Question: Here is my controller i am taking the blog details from the Blog model and passing it through BlogData
Here is the controller
'''
$BlogData = Blog::where('BlogUrl', $data)->get();
return View::make('blogview')->with('BlogData', $BlogData);
'''
In the view
'''
@foreach ($Blogs as $Blog)
{{ $Blog->BlogTitle }}
{{ $Blog->BlogTag }}
@endforeach
'''
The Question is i have the BlogTag coloumn as '1,3,4' which means it includes First, Second and Third Tag
How can i fetch the Title of the Tag from the Tag Model
Note : Consider 'Tag::' is the model of the tag and TagName is the Name of the Tags such as 'Chrome, Google, Internet' like that
Also recommend whether shall i do these process in the view or in controller itself
## Update :
Here is my Table Structure in image for quick and easy understanding

Here is my Code :
Route :
'''
Route::get('blog', 'HomeController@Blog');
'''
Controller :
'''
public function BlogView($data=NULL)
{
$BlogData = Blog::with('tags')->where('BlogUrl', $data)->get();
Blog::with('tags')->where('BlogUrl', $data)->get();
return View::make('blogview')->with('BlogData', $BlogData);
}
'''
Model :
Blog Model :
'''
<?php
class Blog extends Eloquent
{
protected $table = 'blog';
public function tags(){
return $this->belongsToMany('Tag', 'blog_tag', 'blog_id', 'tag_id');
}
}
'''
Tag Model :
'''
<?php
class Tag extends Eloquent
{
protected $table = 'tags';
public function tags(){
return $this->belongsToMany('Tag', 'blog_tag', 'blog_id', 'tag_id');
}
}
'''
I changed the view multiple times, as the effect of the comment,
So i post the view code here
views :
'''
<div class="jumbotron">
@foreach ($Blogs as $Blog)
<div class="well">
<p>
<a href="<?php echo url();?>/blog/<?php echo $Blog->BlogUrl;?>">{{ $Blog->BlogTitle }}</a>
{{ $Blog->tags()->toSql() }}
@foreach($Blog->tags as $tag)
{{ $tag->tags }}
@endforeach
{{ dd($Blog->tags->toJson()) }}
</p>
<div><h4>
Writted on {{ date_format($Blog->created_at, 'F d o') }} | Tagged {{$Blog->Name}}
</h4>
</div>
</div>
@endforeach
</div>
'''
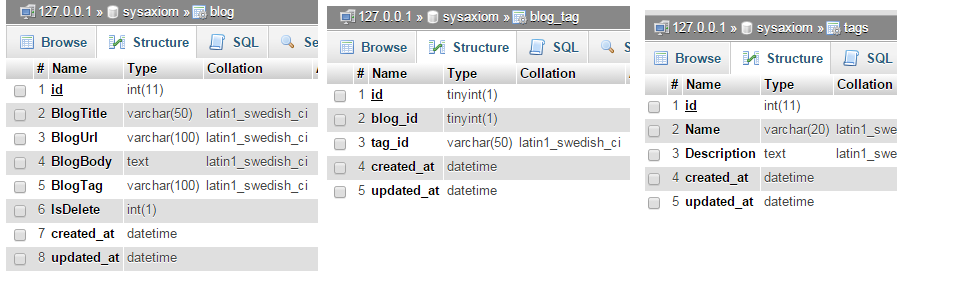
Answer: I highly recommend you store the tags in a pivot table instead of a comma separated list of id's. This new table would look somewhat like this:
'''
blog_tags
----------
id (primary key)
blog_id (foreign key referencing blog table)
tag_id (foreign key referencing tag table)
'''
Now you would go ahead and define a relationship between blog and tag:
'''
class Blog extends Eloquent {
public function tags(){
return $this->belongsToMany('Tag');
}
}
'''
Depending on whether you follow Laravel's naming conventions you might need to specify the pivot table name and the foreign keys. This would be the fully specified relationship:
'''
return $this->belongsToMany('Tag', 'blog_tags', 'blog_id', 'tag_id');
'''
After that you can access the tags by doing:
'''
$Blog->tags
'''
This will give you a collection of tag models. You could then loop over them:
'''
@foreach($Blog->tags as $tag)
{{ $tag->name }}
@endforeach
'''
I suggest you also the relationship using 'with()'. So you don't run a db query for each blog to fetch it's tags:
'''
$BlogData = Blog::with('tags')->where('BlogUrl', $data)->get();
return View::make('blogview')->with('BlogData', $BlogData);
'''
Be sure to check out the <URL> section in the docs about Eloquent.
## Edit
Now I see what the problem is. First off, you don't need that line: (not the problem though)
'''
$BlogData = Blog::with('tags')->where('BlogUrl', $data)->get();
// Blog::with('tags')->where('BlogUrl', $data)->get(); <<-- remove that
return View::make('blogview')->with('BlogData', $BlogData);
'''
Then, defining a relationship 'tags()' in the 'Tag' model itself doesn't make much sense. You rather want the inverse relationship:
'''
class Tag extends Eloquent
{
protected $table = 'tags';
public function blogs(){
return $this->belongsToMany('Blog', 'blog_tag', 'tag_id', 'blog_id');
}
}
'''
However that also is not the root of the problem. But this is:
'''
@foreach($Blog->tags as $tag)
{{ $tag->tags }}
@endforeach
'''
Instead of 'tags' you should access the 'Name' of your tag and print that:
'''
@foreach($Blog->tags as $tag)
{{ $tag->Name }}
@endforeach
'''